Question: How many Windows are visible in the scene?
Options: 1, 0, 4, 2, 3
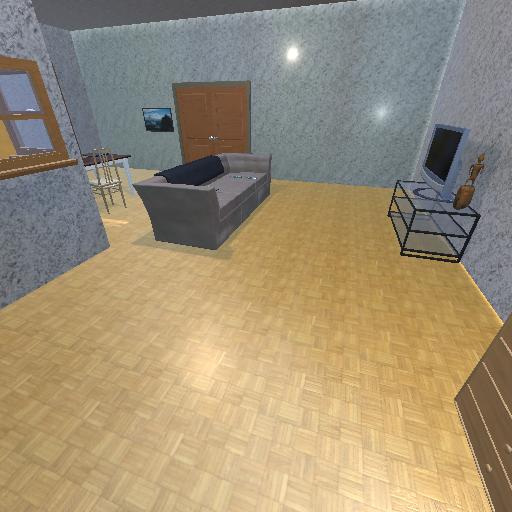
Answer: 1